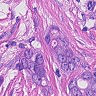
Metastatic tissue present: yes